Field crop: maize
Growth stage: 2
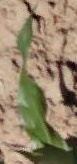
Species: maize